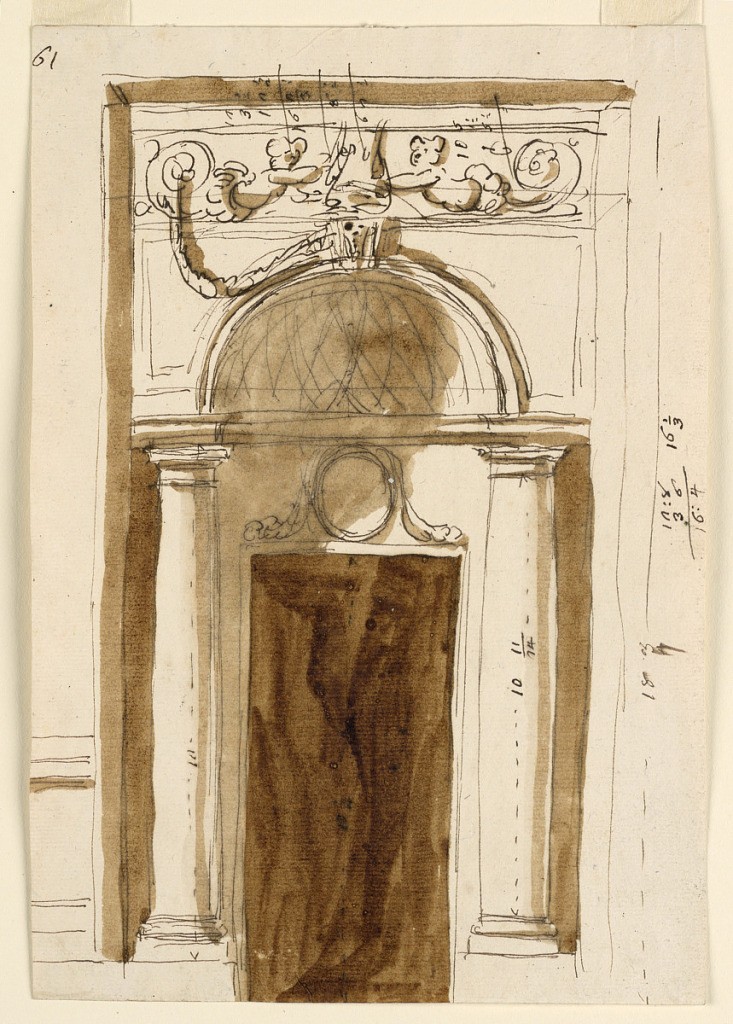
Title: Design for a Doorcase
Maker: Giuseppe Barberi, Italian, 1746–1809
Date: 1789–1793
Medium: Pen and brown ink, brush and brown wash on off-white laid paper, lined
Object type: Drawing
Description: Another variation of 1938-88-1693, with the emphasis on height. The overdoor is a medallion between two cornucopias, and reaches into the molded entablature. On top of the niche is a keystone, above which is a frieze with two children. They are connected with the keystone by festoons. A number of dimensions are indicated, for example the height of the column. The entire height is the same as -1654.